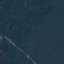
Land use / land cover class: Forest